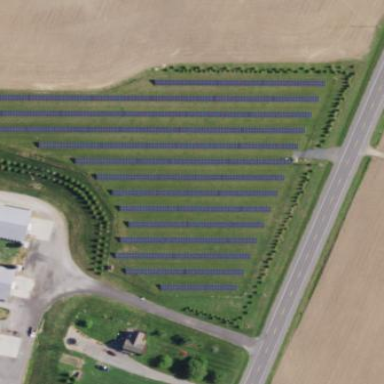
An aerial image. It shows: Solar photovoltaic panel generator surrounded by fence.